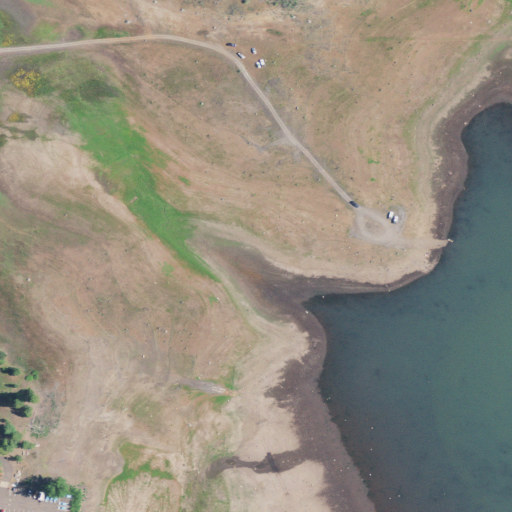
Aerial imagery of plain(s) in Oregon named Grizzly Prairie (historical) containing herbaceous wetlands, grassland, woody wetlands, shrub, barren land, open development, and evergreen forest